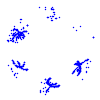
Particle: pion